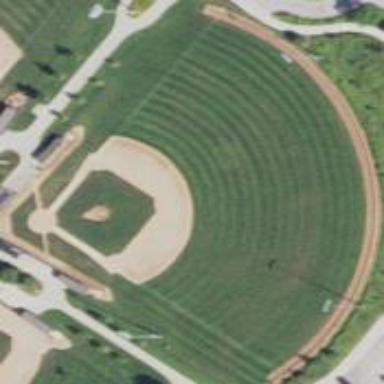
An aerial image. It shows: Baseball pitch for leisure land.